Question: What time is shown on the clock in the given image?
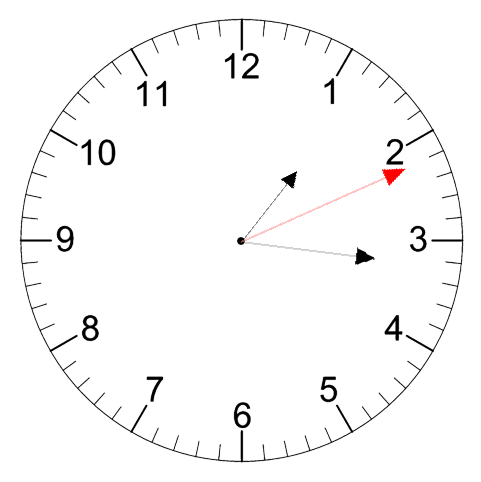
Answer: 01:16:11